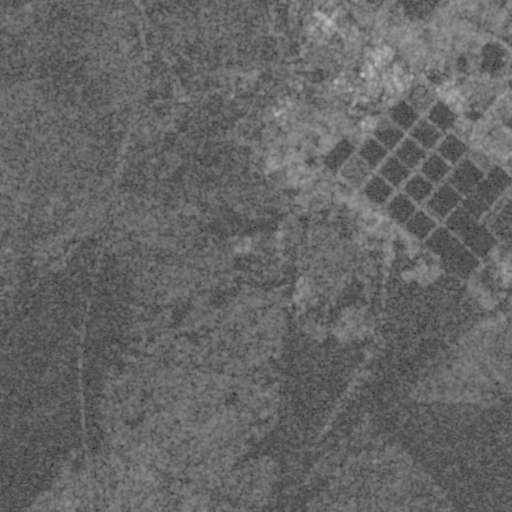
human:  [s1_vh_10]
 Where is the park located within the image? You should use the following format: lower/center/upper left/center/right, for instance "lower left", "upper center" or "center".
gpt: The park is located in the center of the image.
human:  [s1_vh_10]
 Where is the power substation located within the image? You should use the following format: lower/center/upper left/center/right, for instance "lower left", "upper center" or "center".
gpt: The power substation is located in the upper center of the image.
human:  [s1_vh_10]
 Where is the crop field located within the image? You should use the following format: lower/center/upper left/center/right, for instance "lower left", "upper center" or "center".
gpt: There is no crop field in the image.

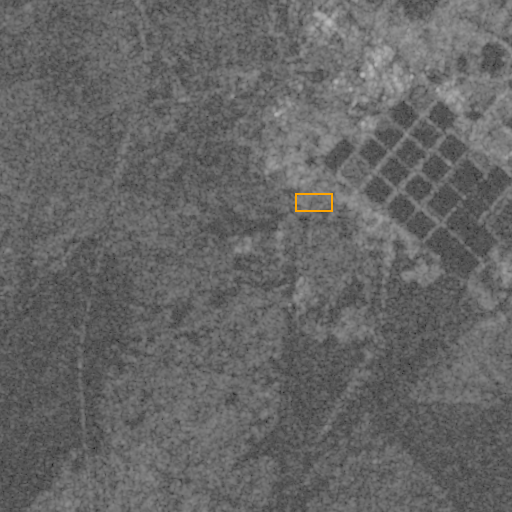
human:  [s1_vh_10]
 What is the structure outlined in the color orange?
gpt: The structure outlined in orange is a park.
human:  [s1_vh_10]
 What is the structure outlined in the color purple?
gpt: There is no purple outline.